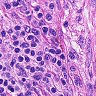
Metastatic tissue present: yes